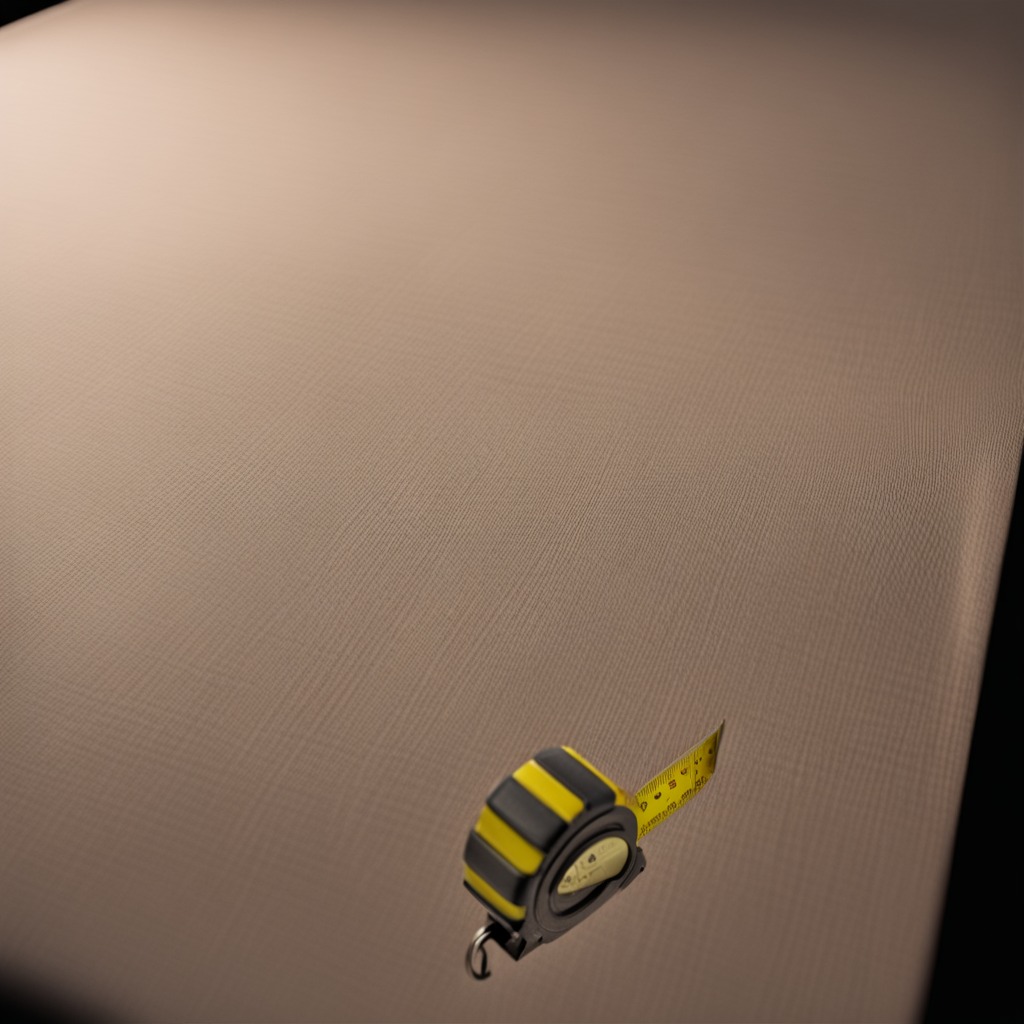
A measuring tape is lying on the wooden table inside a workshop at night.